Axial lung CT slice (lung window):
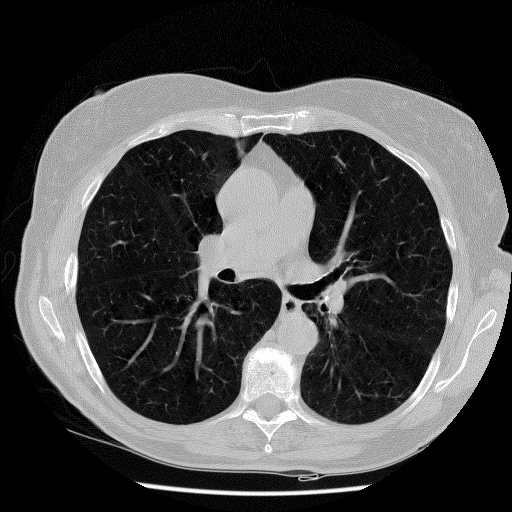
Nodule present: no